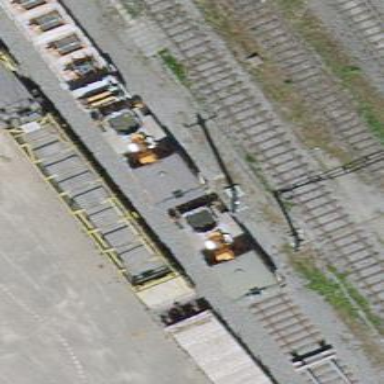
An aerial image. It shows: Railway buffer stop.